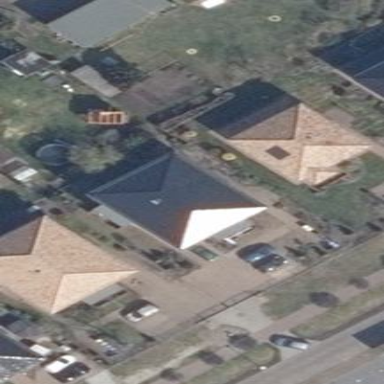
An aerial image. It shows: Black hipped roof on residential building.